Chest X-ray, AP view. Patient: 72 years old, sex M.
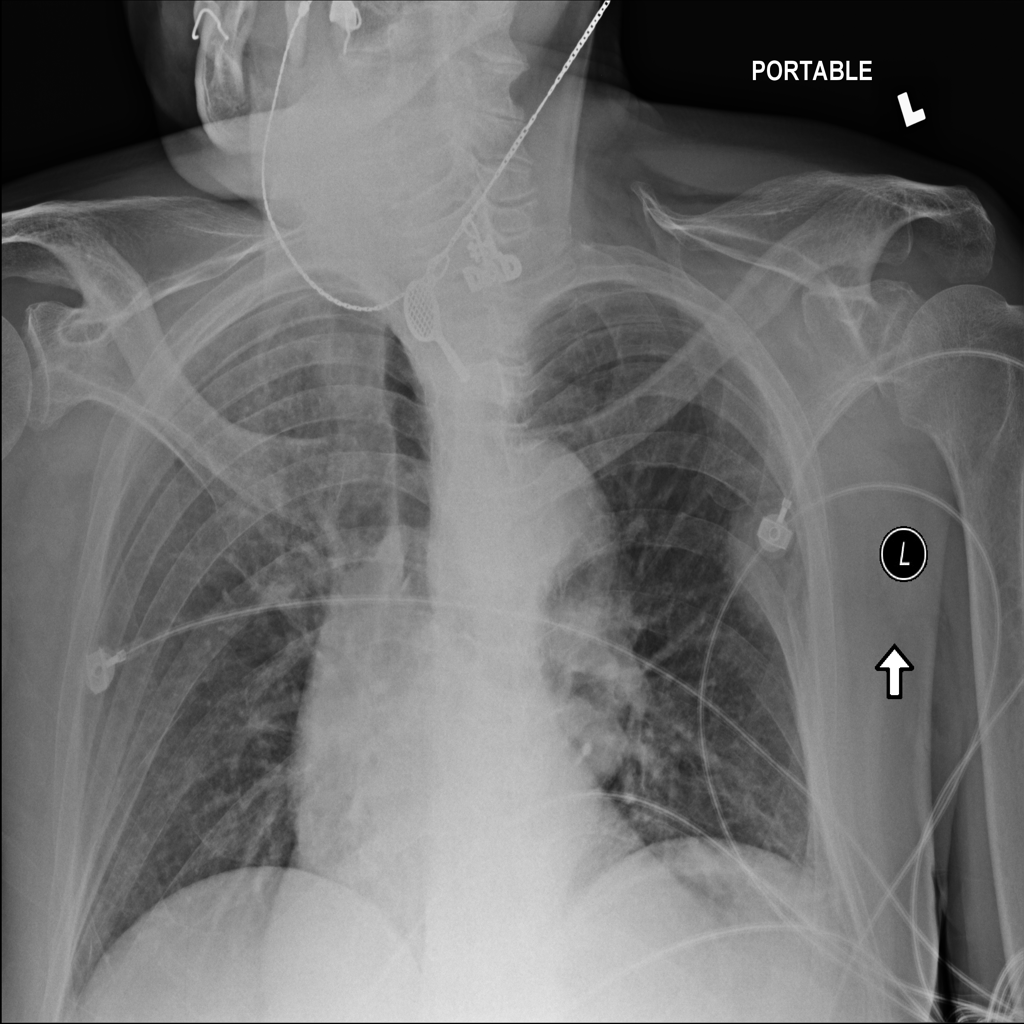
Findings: No Finding